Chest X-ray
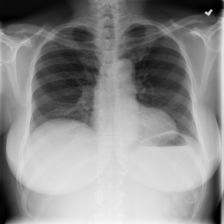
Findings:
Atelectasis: positive
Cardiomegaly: negative
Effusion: negative
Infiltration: negative
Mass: negative
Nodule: negative
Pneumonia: negative
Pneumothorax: negative
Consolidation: negative
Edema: negative
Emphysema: negative
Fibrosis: negative
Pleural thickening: negative
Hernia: negative